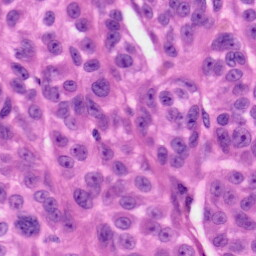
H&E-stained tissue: Skin